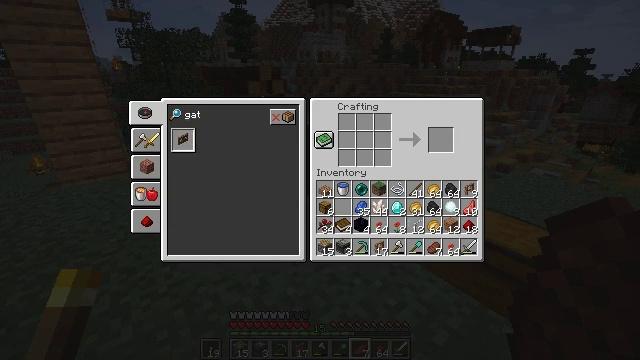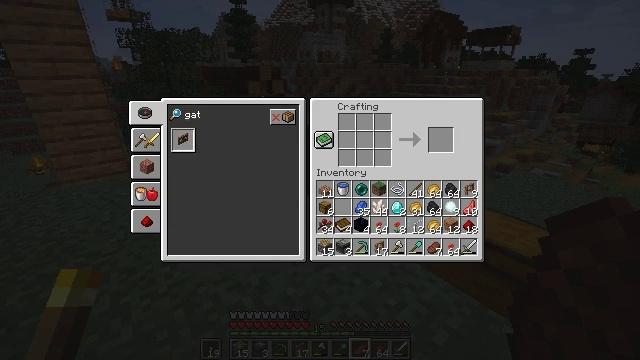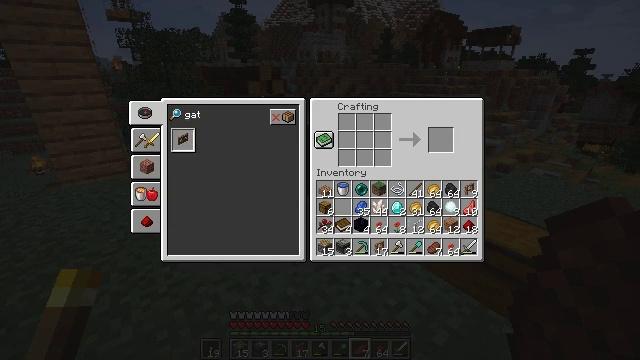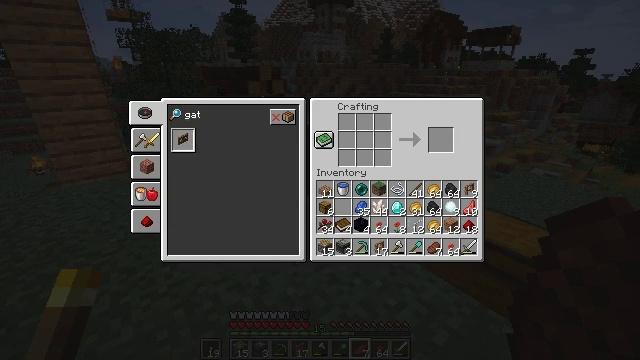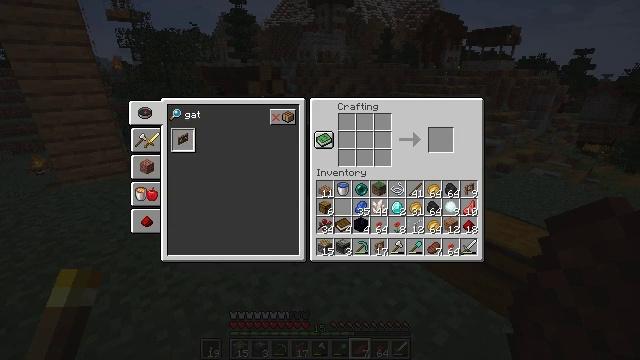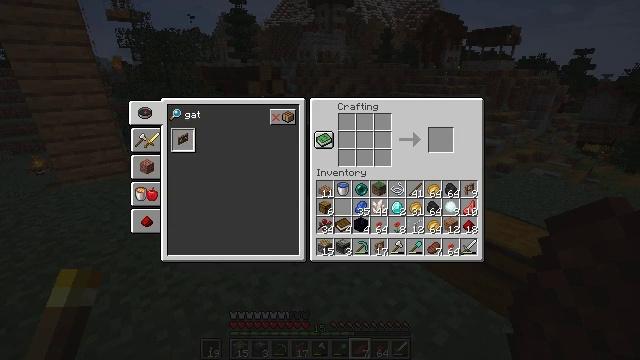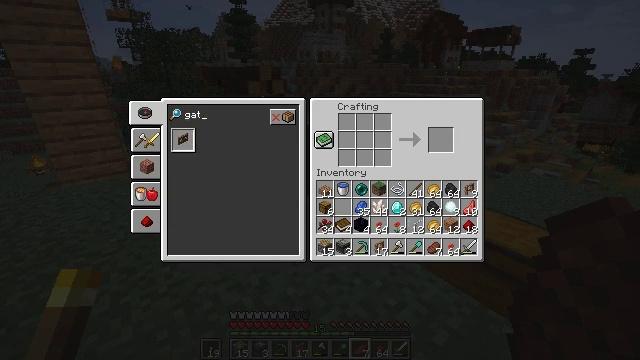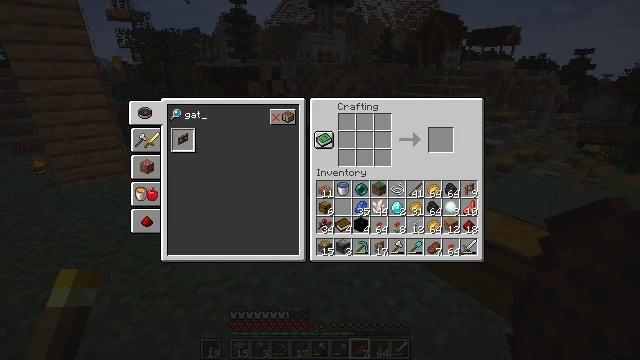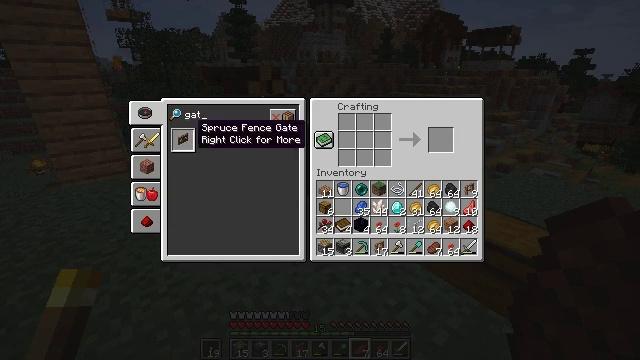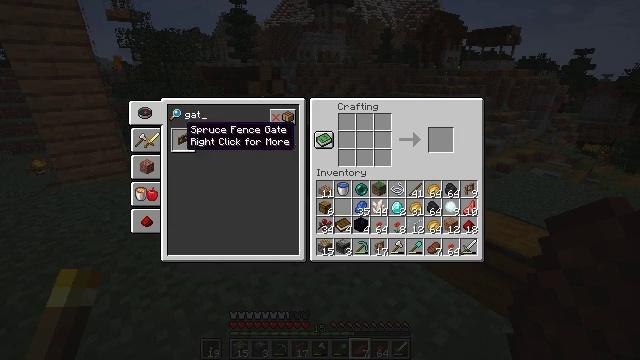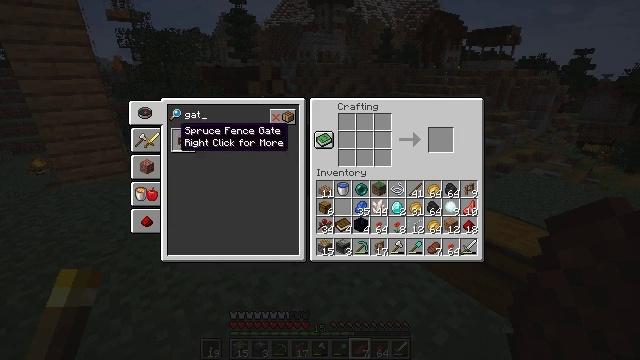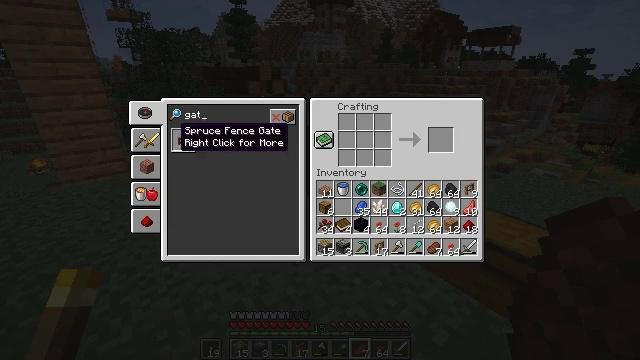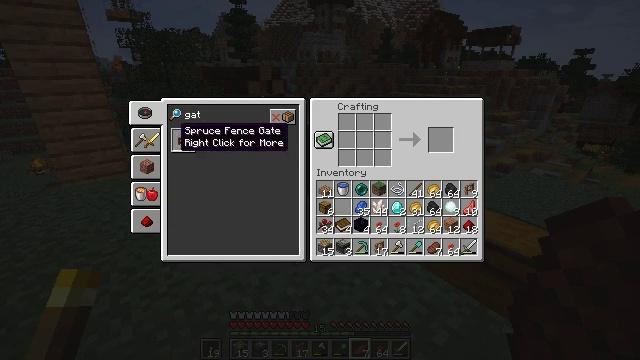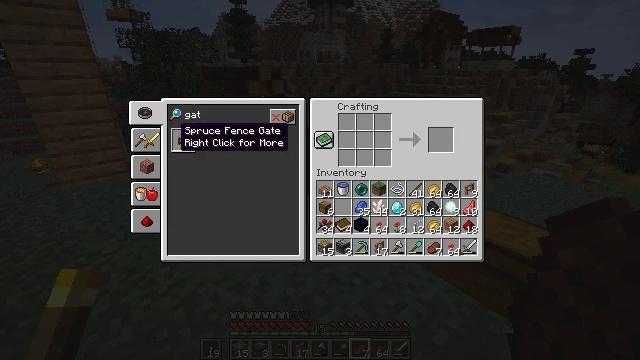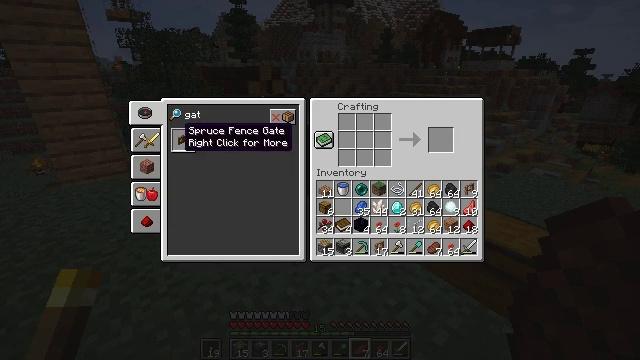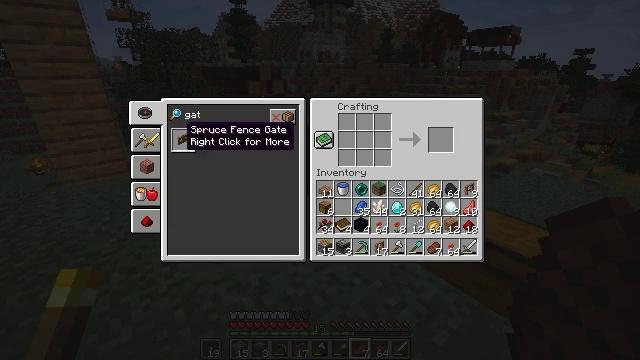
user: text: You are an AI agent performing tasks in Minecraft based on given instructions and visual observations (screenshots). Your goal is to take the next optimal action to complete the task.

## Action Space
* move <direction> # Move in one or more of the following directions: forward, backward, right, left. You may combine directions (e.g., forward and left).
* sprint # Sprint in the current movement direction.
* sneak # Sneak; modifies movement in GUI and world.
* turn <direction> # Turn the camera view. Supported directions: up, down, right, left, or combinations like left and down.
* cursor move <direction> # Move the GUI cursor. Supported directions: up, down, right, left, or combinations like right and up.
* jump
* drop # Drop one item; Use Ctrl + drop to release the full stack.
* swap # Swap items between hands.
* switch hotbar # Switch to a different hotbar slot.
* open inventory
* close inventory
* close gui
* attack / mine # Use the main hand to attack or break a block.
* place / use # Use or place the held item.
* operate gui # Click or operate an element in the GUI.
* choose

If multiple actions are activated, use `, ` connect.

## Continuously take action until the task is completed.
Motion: motion action
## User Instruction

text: Take jungle planks to craft a jungle fence gate.
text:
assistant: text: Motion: no_op
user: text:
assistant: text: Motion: no_op
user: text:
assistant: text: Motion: no_op
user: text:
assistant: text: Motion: no_op
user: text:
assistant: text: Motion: no_op
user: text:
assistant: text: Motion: cursor move left
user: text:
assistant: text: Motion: cursor move left and down
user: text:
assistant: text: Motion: cursor move left
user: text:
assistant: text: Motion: cursor move left
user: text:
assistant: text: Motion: no_op
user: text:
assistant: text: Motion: no_op
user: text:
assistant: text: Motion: no_op
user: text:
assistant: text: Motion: no_op
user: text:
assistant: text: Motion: no_op
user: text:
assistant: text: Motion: no_op
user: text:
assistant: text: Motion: no_op
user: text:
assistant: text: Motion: no_op
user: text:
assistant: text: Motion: choose
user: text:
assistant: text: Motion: choose
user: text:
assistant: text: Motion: choose
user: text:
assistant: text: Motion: choose
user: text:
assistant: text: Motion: no_op
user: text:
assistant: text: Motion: no_op
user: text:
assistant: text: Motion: no_op
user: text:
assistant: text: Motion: no_op
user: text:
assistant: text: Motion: no_op
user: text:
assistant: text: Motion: sneak
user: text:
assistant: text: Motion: sneak
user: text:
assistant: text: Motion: sneak
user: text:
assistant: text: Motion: sneak